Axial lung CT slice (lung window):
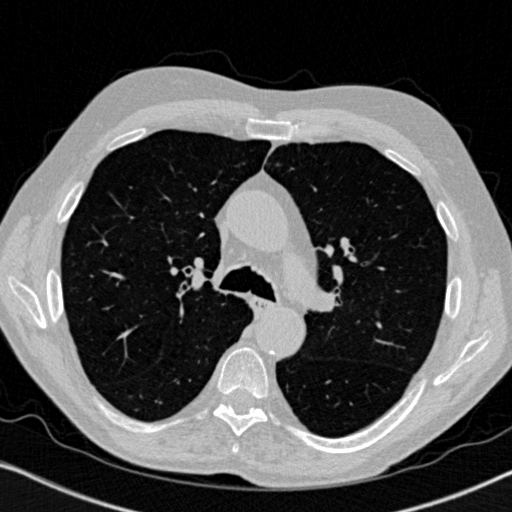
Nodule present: no